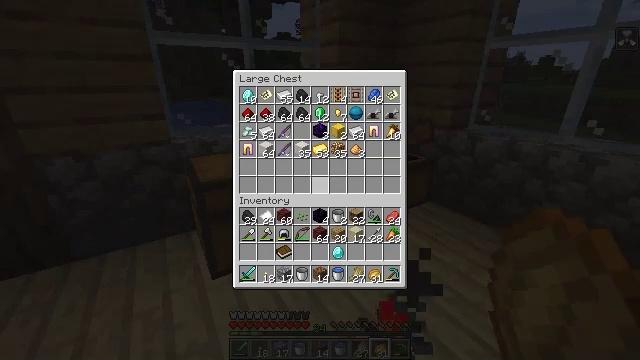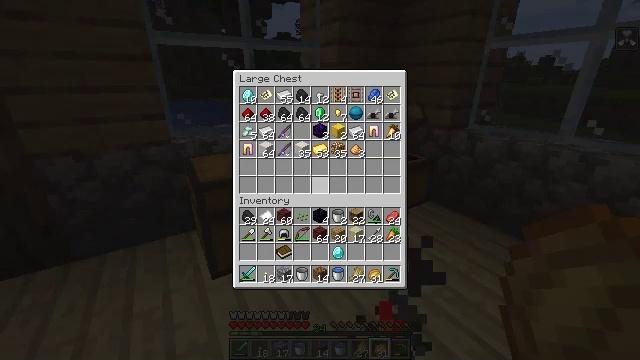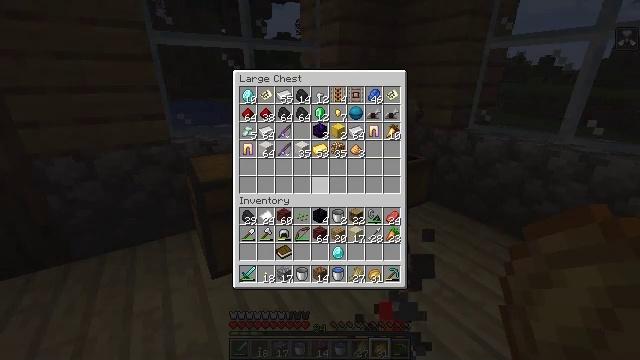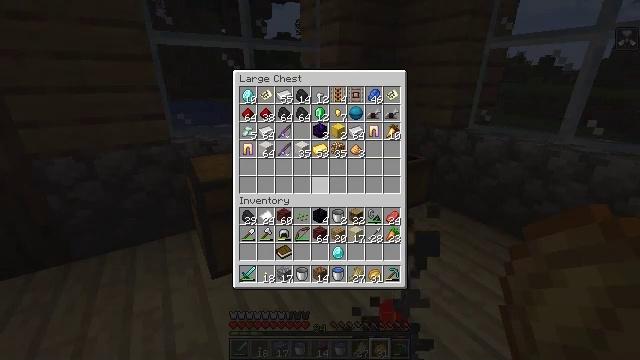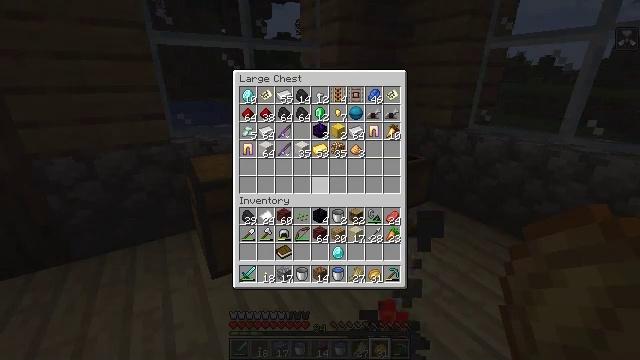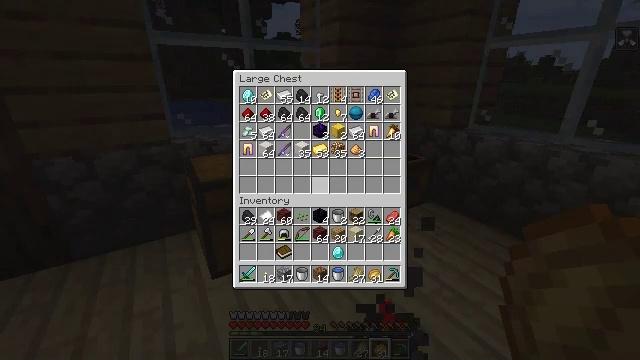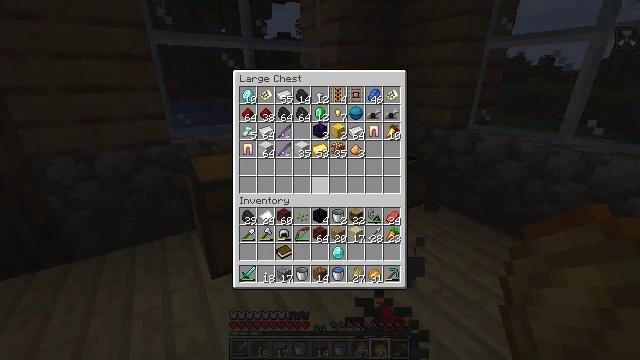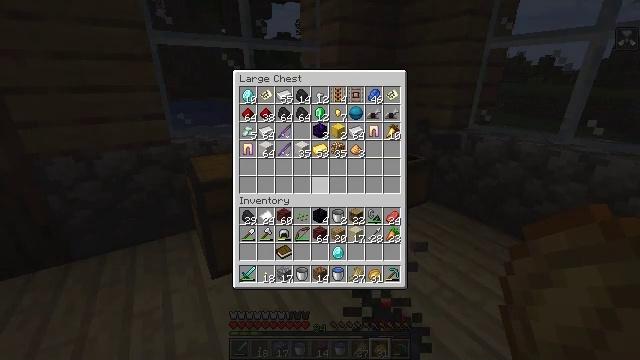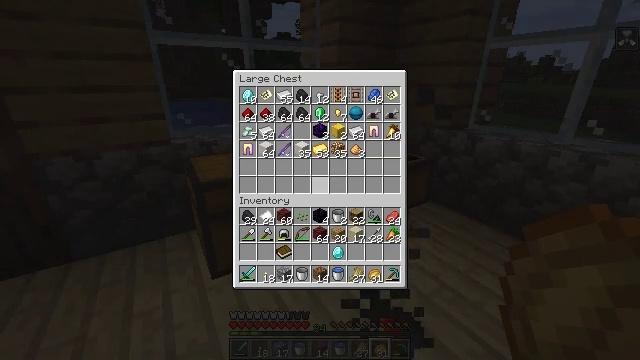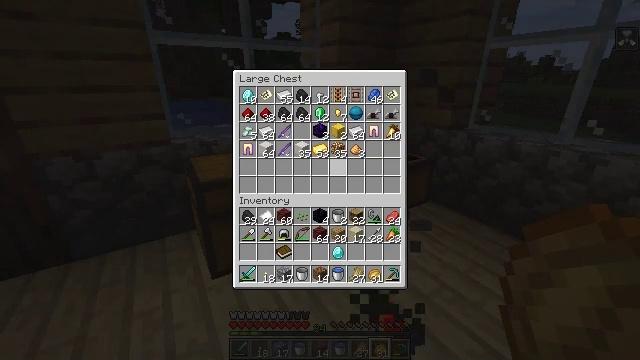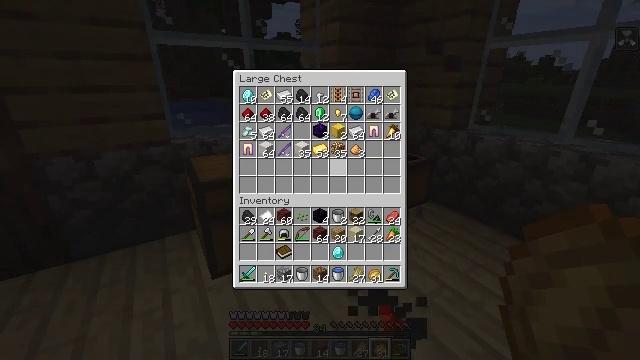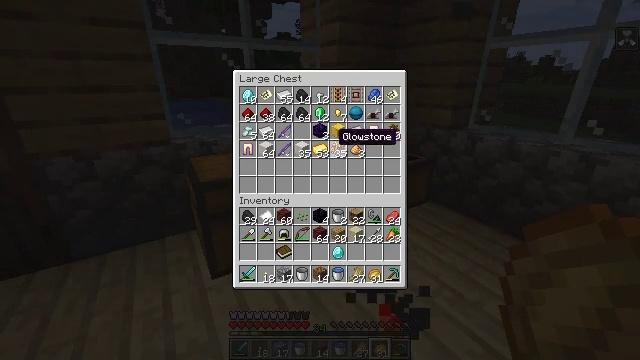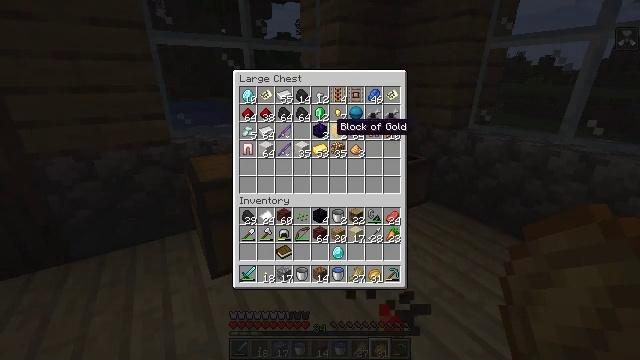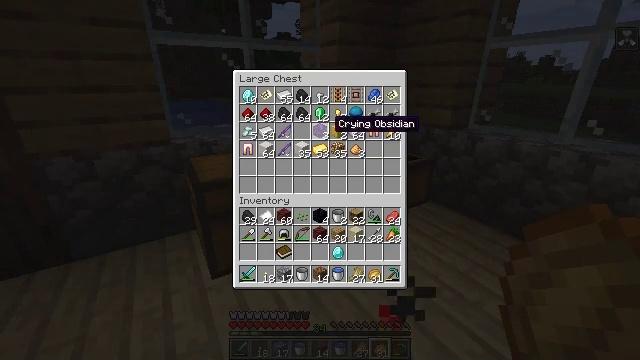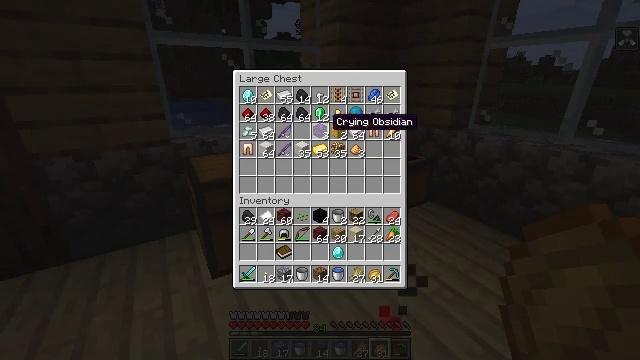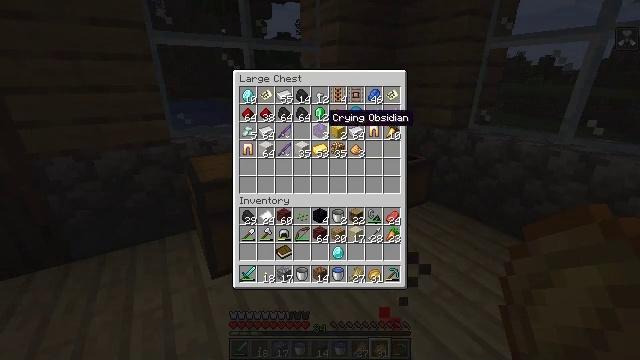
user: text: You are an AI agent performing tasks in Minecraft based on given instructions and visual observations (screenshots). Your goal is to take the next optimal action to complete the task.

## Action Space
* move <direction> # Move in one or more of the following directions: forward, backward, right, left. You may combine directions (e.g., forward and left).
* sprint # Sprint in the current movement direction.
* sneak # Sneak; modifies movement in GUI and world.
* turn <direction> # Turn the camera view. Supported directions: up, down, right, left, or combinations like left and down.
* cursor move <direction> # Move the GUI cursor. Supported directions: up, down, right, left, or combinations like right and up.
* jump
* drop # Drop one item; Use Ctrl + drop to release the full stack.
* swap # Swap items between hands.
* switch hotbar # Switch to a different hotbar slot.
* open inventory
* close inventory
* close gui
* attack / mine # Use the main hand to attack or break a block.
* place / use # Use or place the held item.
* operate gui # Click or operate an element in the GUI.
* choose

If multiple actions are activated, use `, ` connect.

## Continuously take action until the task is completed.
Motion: motion action
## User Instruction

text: Craft an enchanting table.
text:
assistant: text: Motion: no_op
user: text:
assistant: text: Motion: no_op
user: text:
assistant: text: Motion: no_op
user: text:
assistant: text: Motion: no_op
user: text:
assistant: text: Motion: no_op
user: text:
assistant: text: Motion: no_op
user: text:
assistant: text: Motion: no_op
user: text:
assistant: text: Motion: no_op
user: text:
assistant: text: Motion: no_op
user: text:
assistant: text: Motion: cursor move up
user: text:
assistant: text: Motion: cursor move up
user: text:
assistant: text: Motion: cursor move up
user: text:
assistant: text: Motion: no_op
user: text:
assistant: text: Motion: no_op
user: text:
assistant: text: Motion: no_op
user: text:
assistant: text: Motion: cursor move left
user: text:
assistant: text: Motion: cursor move left and up
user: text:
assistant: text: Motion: no_op
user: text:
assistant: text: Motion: no_op
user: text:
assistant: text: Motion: cursor move left
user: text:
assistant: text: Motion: cursor move left
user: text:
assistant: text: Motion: cursor move left
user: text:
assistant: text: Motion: no_op
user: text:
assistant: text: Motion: no_op
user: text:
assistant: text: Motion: no_op
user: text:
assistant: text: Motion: no_op
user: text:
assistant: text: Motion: no_op
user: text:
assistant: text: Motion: no_op
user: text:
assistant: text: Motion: operate gui
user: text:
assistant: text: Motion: operate gui